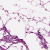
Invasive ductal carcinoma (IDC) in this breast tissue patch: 0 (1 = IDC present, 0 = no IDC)